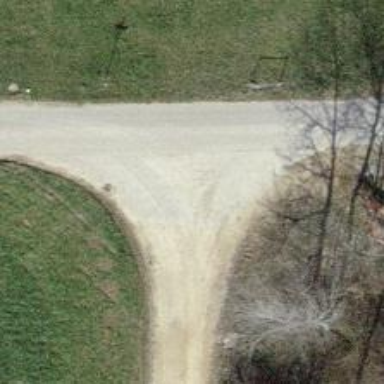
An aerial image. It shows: Unclassified road.